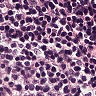
Metastatic tissue present: no